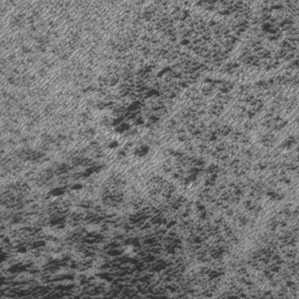
Label: frost